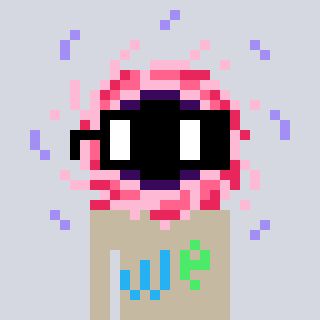
a pixel art character with square black glasses, a blackhole-shaped head and a bege-colored body on a cool background